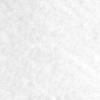
Label: no_change